Question: I am trying to center the text and form field inputs in the #registration-code-entry .registration-code-entry-content div
Not sure what I am doing wrong.
<URL>

'''
<div id="registration-code-entry">
<div class="registration-code-entry-header"></div>
<div class="registration-code-entry-middle">
<div class="registration-code-entry-content">
<form class="registration-form">
<div class="field">
<input type="text" name="first_name" placeholder="*First Name" class="required" />
</div>
<div class="field">
<input type="text" name="last_name" placeholder="*Last Name" class="required" />
</div>
<div class="field">
<input type="email" name="email" placeholder="*Email Address" class="required" />
</div>
<div class="field">
<input type="text" name="phone" placeholder="Phone Number" />
</div>
<div class="field">
<input type="checkbox" name="optin">
<label for="optin" />Yes, I would like to receive more information</label>
</div>
<div class="field">
<input type="checkbox" name="accept" class="required" />
<label for="accept">*I accept the <a href="#" class="view-official-rules">Official Rules</a>.</label>
</div>
<input type="submit" class="submit-btn" value="">
</form>
</div>
</div>
<div class="registration-code-entry-footer"></div>
</div>
'''
css
'''
#registration-code-entry {
height: 100px;
width: 359px;
position: absolute;
top: 100px;
right: 20px;
background: transparent;
.registration-code-entry-header {
top: 0;
background: transparent url('../images/form-header.png') no-repeat;
width: 359px;
height: 17px;
}
.registration-code-entry-middle {
background: #713487;
.registration-code-entry-content {
border: 1px solid red;
width: 350px;
margin: 0 auto;
color: #fff;
form {
display: inline-block;
margin: 0 auto;
.field {
margin: 10px 0;
input[type="email"], input[type="text"] {
padding: 5px;
}
}
input.submit-btn {
background: transparent url('../images/submit-btn.png') no-repeat;
width: 168px;
height: 59px;
display: block;
border: 0;
}
}
}
}
.registration-code-entry-footer {
display: block;
bottom: 0;
background: transparent url('../images/form-footer.png') no-repeat;
width: 359px;
height: 11px;
}
}
'''
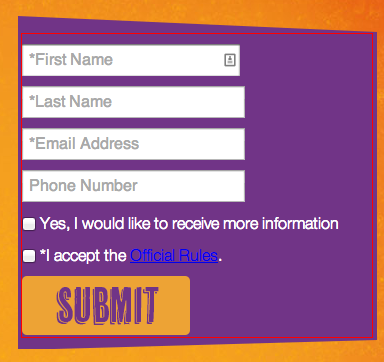
Answer: You can add 'text-align: center'to '.field'. You can also change to 'display: block' for 'form' to make the form expand to the full width of the parent.
<URL>